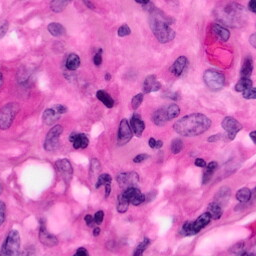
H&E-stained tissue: Pancreatic